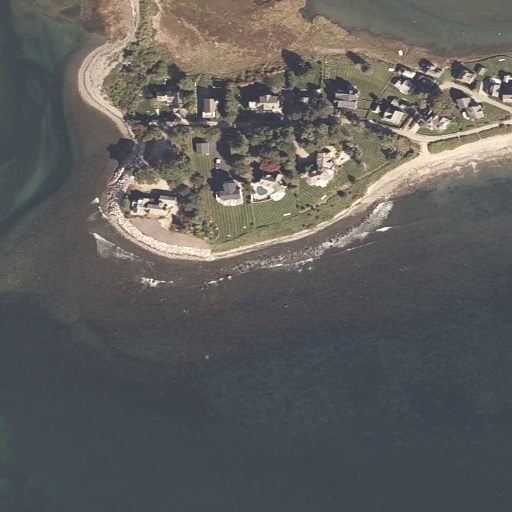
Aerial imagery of mountain in Maine named Great Hill containing open water, herbaceous wetlands, medium intensity development, low intensity development, barren land, and high intensity development